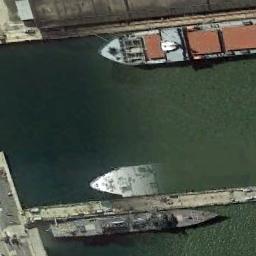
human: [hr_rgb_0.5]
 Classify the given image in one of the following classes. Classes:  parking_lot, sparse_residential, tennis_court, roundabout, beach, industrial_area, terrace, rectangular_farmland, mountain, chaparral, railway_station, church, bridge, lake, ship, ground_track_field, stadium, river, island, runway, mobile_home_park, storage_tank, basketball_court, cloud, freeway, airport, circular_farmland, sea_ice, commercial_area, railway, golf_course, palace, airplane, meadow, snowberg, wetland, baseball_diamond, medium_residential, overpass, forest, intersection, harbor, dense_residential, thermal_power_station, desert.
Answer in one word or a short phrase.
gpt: ship